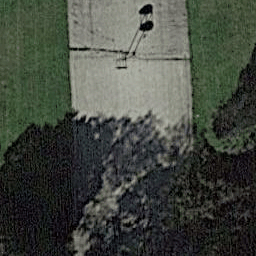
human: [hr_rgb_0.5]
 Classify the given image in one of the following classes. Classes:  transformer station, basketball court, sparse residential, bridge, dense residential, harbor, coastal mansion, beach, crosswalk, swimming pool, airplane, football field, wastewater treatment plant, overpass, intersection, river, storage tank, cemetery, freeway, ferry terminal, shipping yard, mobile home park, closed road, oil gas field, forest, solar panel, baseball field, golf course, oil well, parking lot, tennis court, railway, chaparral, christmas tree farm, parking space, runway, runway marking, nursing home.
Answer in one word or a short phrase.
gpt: basketball court